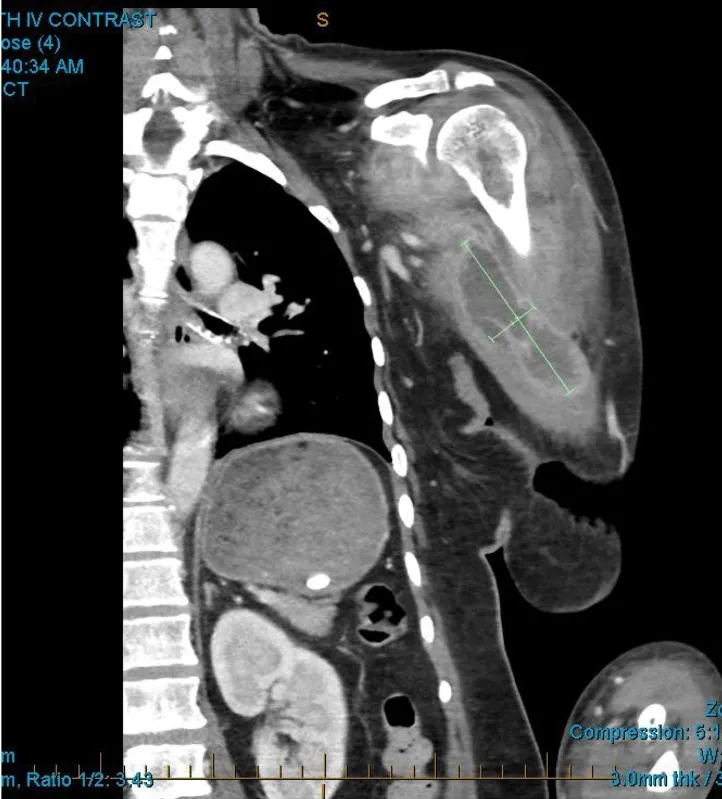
Computed tomography showed a large intramuscular abscess in the biceps brachii.
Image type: radiology (ct)